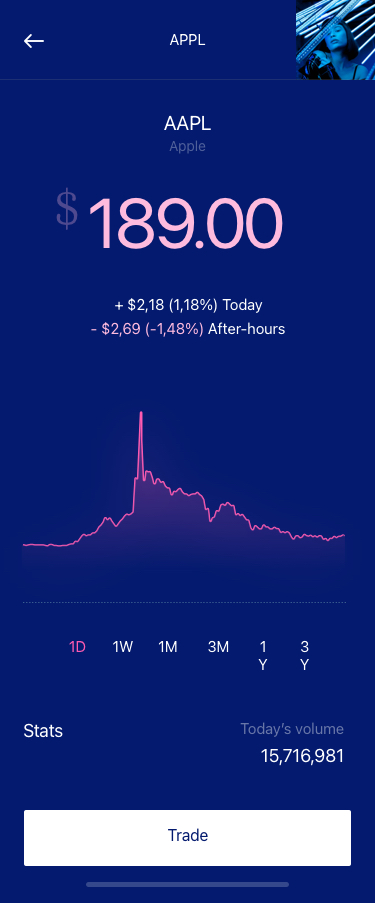
Text in this UI design:
AAPL
1D
1W
1M
3M
1Y
3Y
Apple
189.00
$
+ $2,18 (1,18%) Today
- $2,69 (-1,48%) After-hours
Today’s volume
15,716,981
Stats
Trade